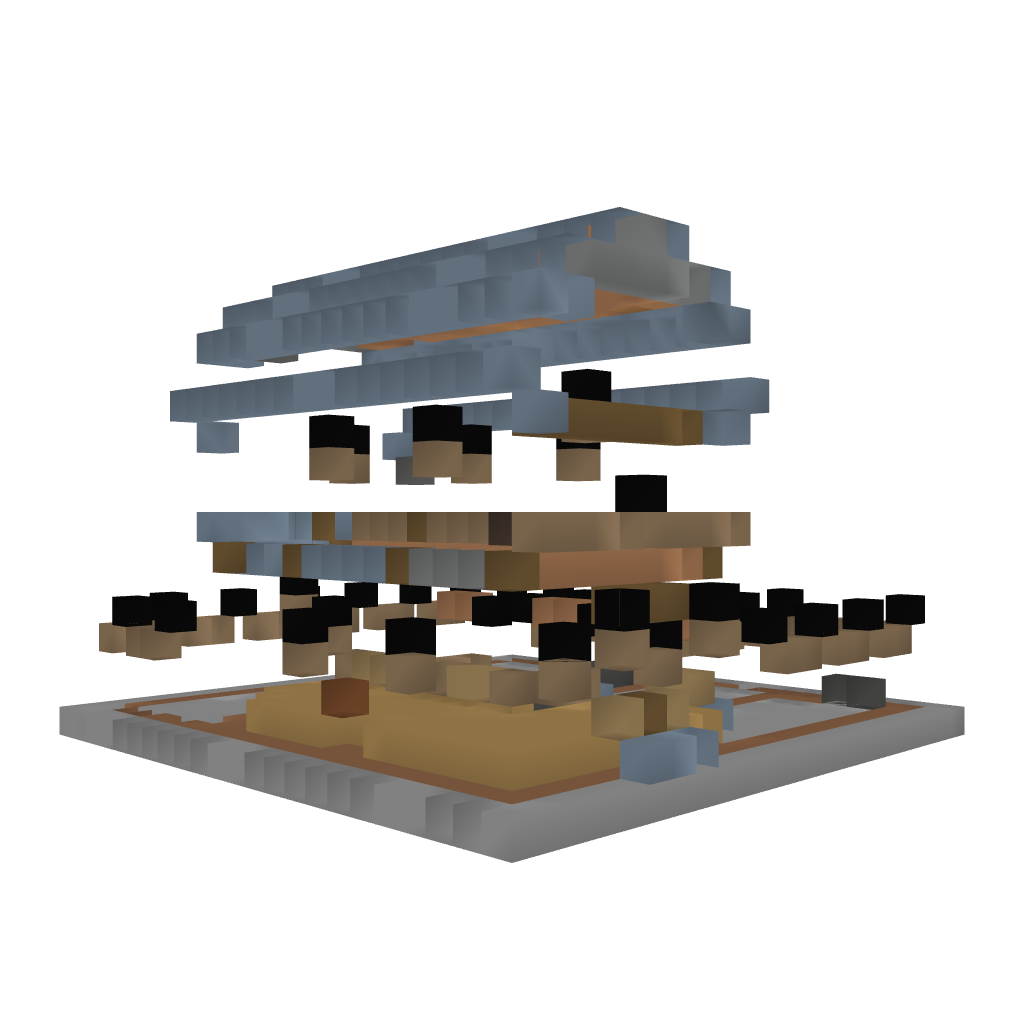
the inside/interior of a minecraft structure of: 3 Stall Barn